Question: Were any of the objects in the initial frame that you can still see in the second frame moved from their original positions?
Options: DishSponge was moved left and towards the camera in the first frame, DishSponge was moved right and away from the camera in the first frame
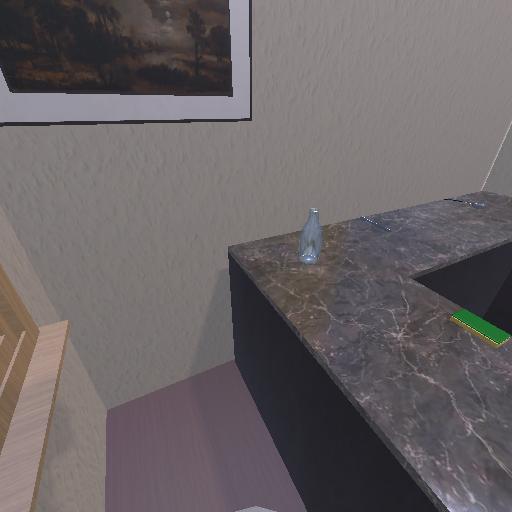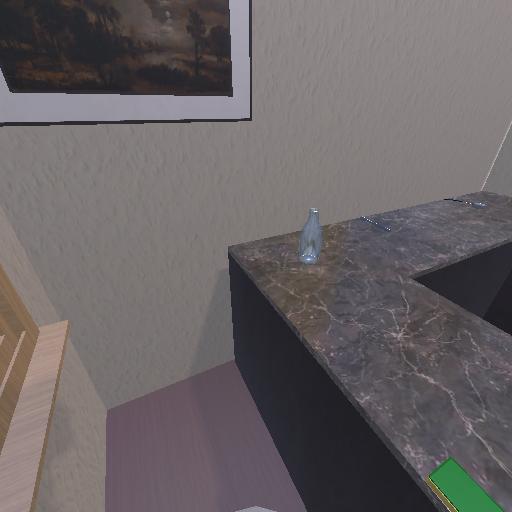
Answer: DishSponge was moved left and towards the camera in the first frame